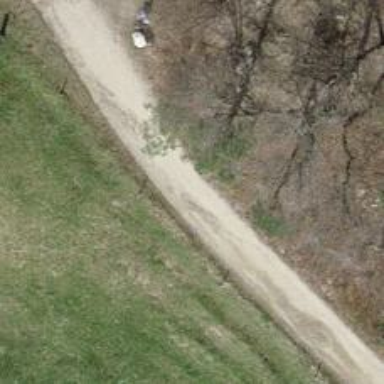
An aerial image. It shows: Compacted track with grade2 level.